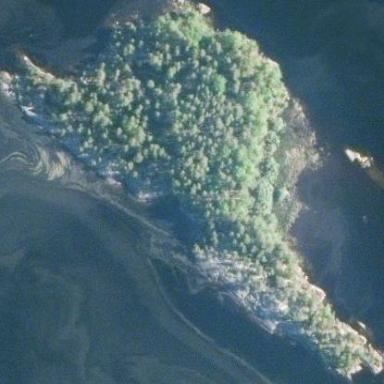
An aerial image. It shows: Islet covered with woodland. The area is classified as forest land.